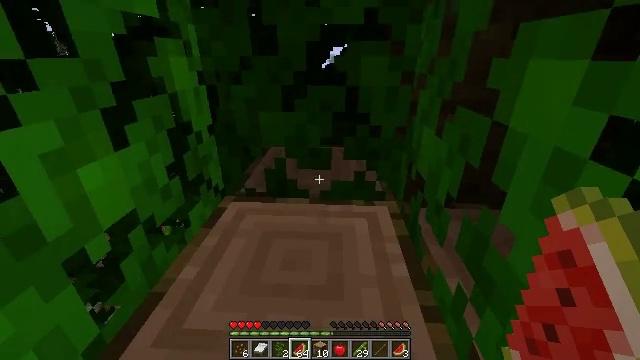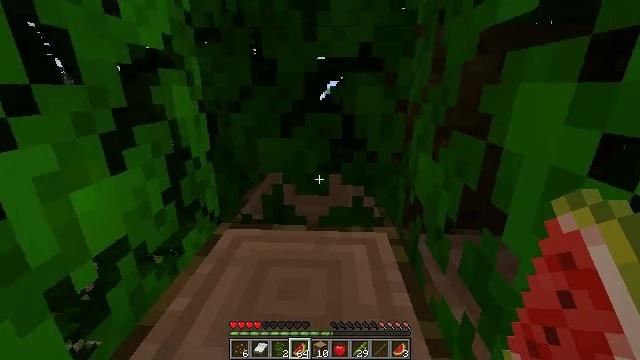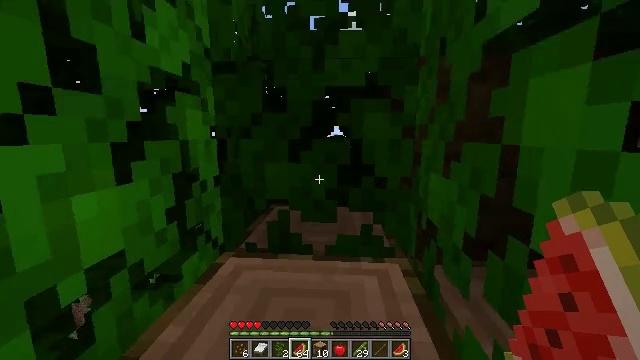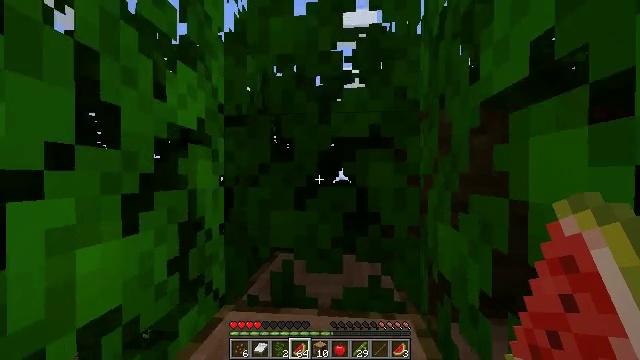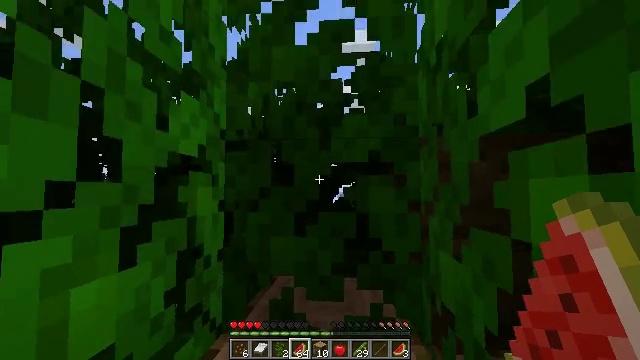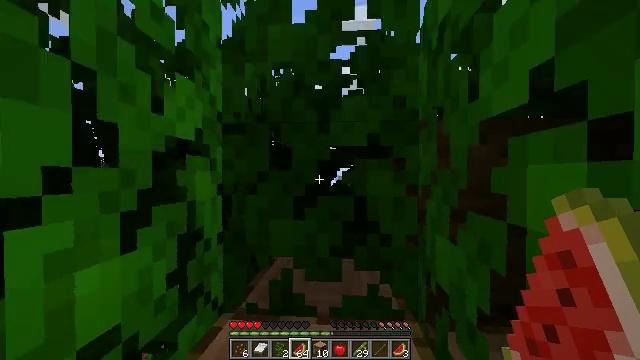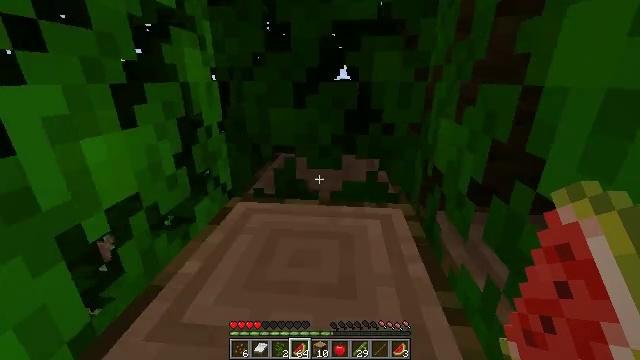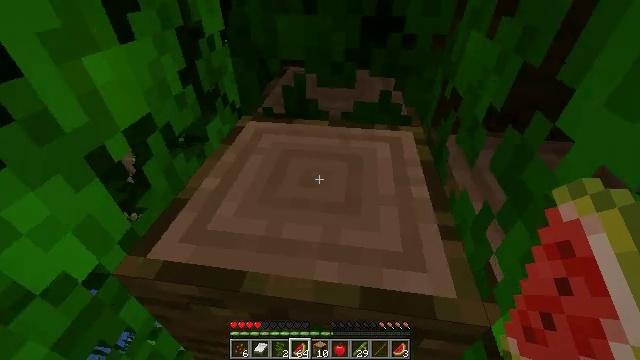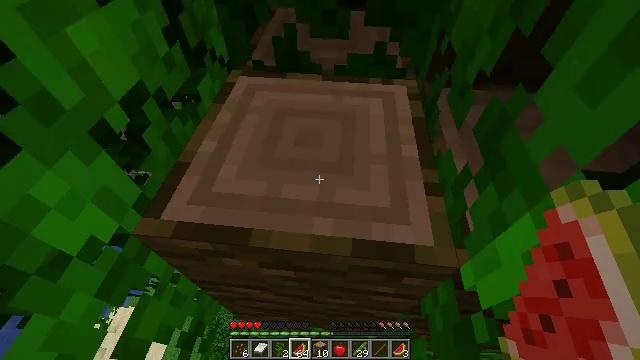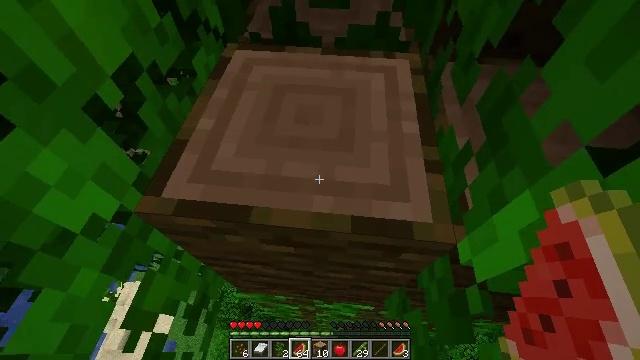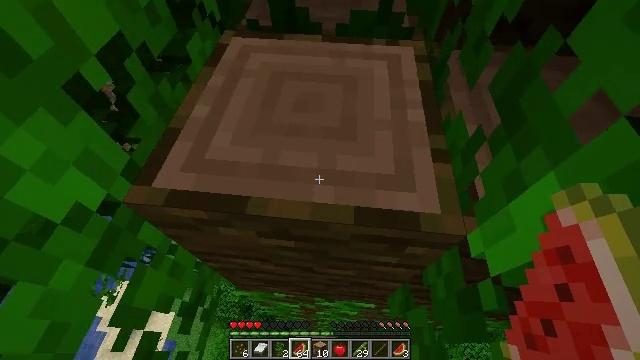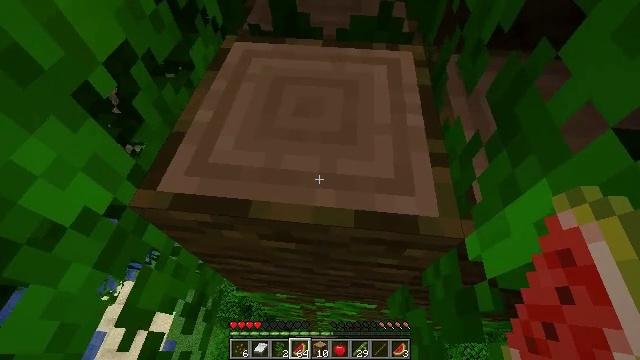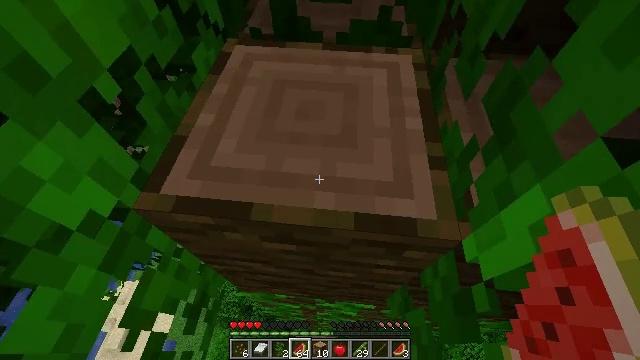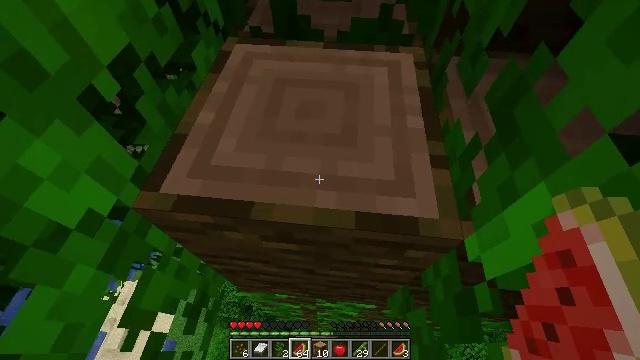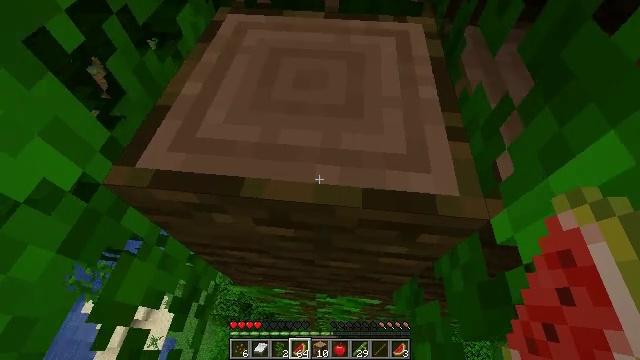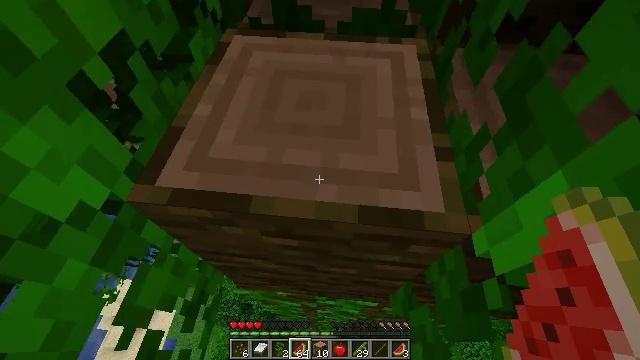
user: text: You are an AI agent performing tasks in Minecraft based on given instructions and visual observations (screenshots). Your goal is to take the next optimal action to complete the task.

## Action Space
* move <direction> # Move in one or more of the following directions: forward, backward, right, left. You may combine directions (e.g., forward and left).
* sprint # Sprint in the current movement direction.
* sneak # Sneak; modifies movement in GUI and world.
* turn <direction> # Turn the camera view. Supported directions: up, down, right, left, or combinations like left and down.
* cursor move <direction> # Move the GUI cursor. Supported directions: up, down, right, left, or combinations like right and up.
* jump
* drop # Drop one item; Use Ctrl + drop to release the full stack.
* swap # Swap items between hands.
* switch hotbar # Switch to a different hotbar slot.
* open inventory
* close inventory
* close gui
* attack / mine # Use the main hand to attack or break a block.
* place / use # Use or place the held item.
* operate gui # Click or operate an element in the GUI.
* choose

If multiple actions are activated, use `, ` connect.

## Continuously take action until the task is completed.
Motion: motion action
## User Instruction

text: Harvest the jungle log from the tree trunk.
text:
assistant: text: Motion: move forward, turn up, jump
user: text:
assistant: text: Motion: move forward, turn left and up, jump
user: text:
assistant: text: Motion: move forward, turn left and up, jump
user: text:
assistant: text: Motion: move forward, turn up, jump
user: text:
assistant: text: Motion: move forward, turn down, jump
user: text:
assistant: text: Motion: move forward, turn down, jump
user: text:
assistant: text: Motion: move forward, turn left and down, jump
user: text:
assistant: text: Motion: move forward, turn right and down, jump
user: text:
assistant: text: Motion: move forward, turn down, jump
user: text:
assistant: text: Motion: move forward, jump
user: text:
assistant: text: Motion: move forward, jump
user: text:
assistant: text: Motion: move forward, jump
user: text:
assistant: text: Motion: move forward, jump
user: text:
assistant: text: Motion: move forward, jump
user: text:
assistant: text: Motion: move forward, jump
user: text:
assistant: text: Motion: move forward, jump
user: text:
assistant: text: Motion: move forward, jump
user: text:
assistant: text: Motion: move forward, jump
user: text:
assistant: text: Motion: move forward, jump
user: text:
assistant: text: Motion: move forward, jump
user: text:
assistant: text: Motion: move forward, jump
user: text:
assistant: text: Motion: move forward, jump
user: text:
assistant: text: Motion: move forward, jump
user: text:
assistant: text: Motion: move forward, turn right, jump
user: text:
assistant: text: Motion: move forward, turn right and up, jump
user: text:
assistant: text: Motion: move forward, turn right, jump
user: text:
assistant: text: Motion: move forward, turn right and down, jump
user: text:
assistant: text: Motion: move forward, turn right, jump
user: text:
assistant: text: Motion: move forward, jump
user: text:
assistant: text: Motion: move forward, jump